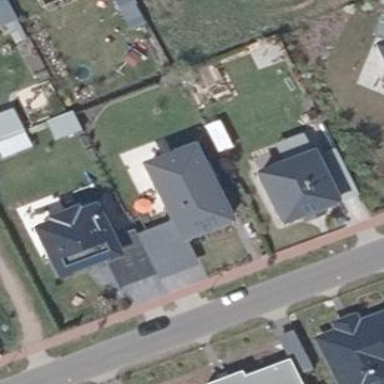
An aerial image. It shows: Detached building.